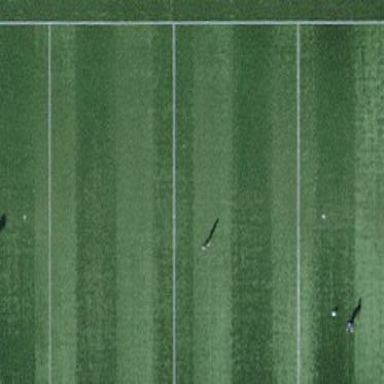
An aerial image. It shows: Artificial turf soccer pitch for leisure sport activities.